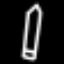
Label: pencil